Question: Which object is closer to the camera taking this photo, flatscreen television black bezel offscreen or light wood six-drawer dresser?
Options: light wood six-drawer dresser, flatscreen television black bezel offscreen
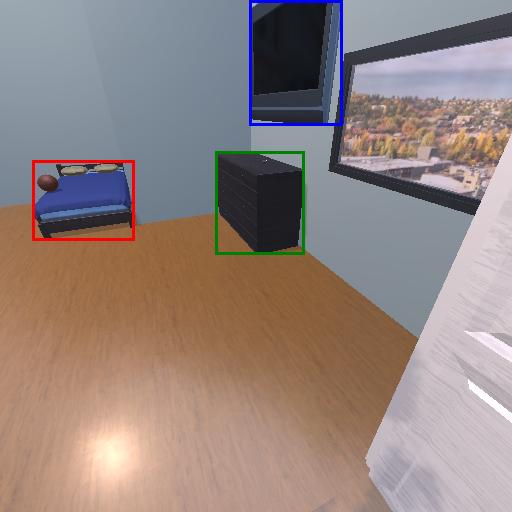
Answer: light wood six-drawer dresser